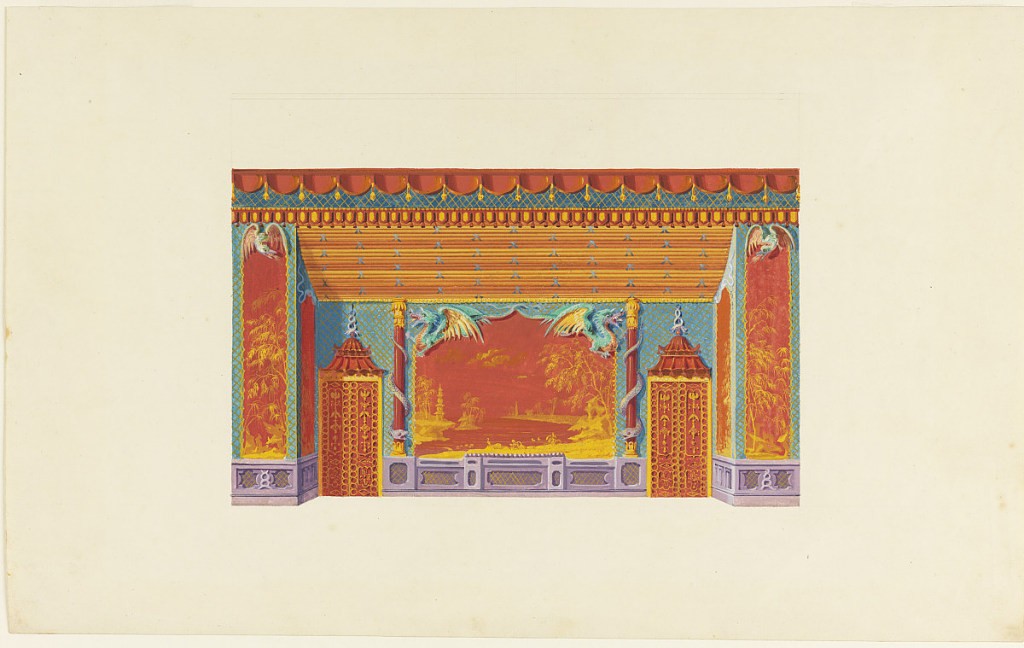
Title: Design for the South Wall of the Music Room, Royal Pavilion, Brighton
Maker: Frederick Crace, English, 1779–1859
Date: ca. 1817
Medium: Brush and gouache, graphite on cream wove paper
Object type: Drawing
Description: Elevation of the south wall, with the wall decoration composed of a large central panel of a seascape, with a pagoda and trees to left and right, terminated at top by winged dragons in low relief. The scene is flanked by painted columns entwined by serpents. Narrower sections of wall on either side contain painted panels of bamboo trees.